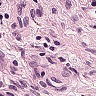
Metastatic tissue present: no